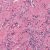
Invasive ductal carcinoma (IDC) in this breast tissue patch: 1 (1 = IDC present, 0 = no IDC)